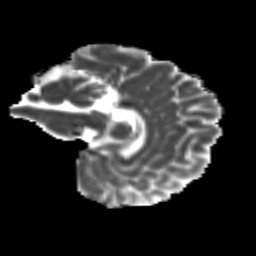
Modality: MD
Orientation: sagittal
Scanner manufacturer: siemens
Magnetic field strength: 3 T
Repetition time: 9.2 s
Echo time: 0.084 s